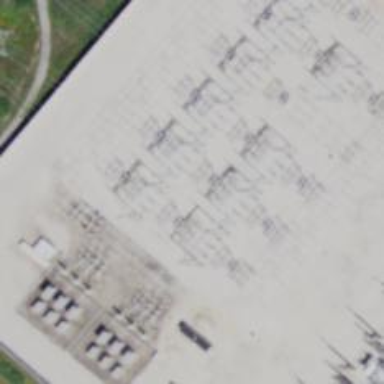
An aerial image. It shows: Switch for power supply.